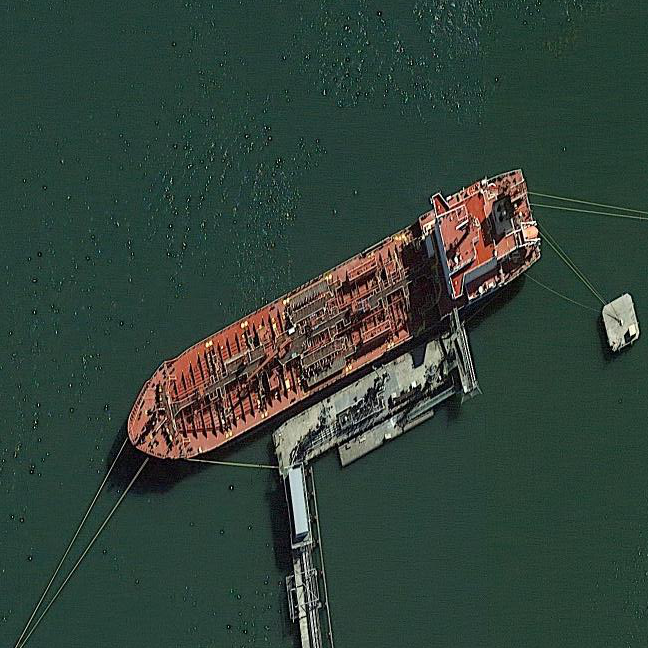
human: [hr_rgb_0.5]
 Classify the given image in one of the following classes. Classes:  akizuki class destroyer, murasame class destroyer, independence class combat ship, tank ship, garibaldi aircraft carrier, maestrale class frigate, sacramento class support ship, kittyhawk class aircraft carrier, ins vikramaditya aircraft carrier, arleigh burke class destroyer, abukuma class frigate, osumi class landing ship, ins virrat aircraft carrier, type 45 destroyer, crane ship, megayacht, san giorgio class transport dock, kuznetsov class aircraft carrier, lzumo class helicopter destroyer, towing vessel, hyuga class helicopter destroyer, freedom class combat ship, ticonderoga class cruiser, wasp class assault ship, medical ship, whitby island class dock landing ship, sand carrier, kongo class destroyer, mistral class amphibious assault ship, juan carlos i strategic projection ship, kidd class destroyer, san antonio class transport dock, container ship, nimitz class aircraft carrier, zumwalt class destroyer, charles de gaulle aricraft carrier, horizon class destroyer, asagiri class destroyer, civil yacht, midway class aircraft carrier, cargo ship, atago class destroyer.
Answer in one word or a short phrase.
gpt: Cargo ship